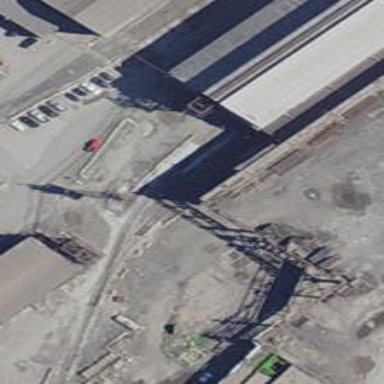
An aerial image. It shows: Rail spur service.